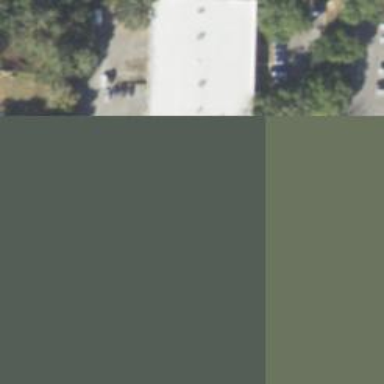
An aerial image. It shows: Parking space.